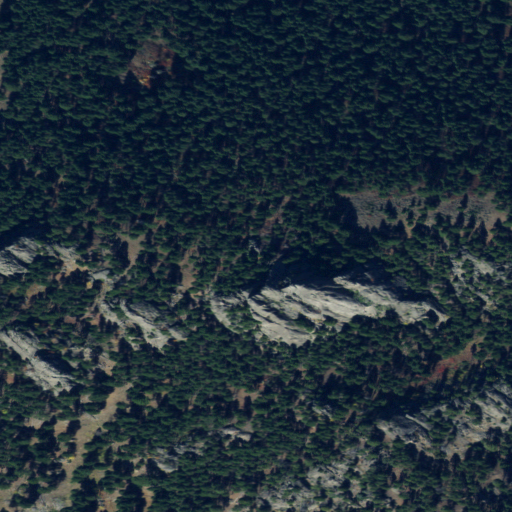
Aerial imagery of mountain in Montana named Wallace Peak containing evergreen forest and shrub